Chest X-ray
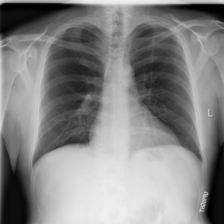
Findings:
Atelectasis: negative
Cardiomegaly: negative
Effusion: negative
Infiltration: positive
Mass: negative
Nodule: negative
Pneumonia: negative
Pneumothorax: negative
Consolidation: negative
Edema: negative
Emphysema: negative
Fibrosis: negative
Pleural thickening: negative
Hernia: negative